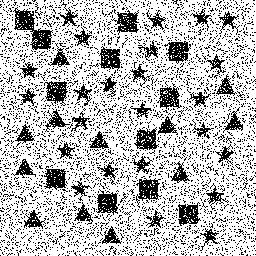
Squares: 12
Triangles: 12
Stars: 24
Total shapes: 48